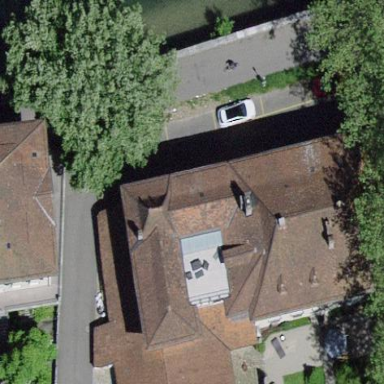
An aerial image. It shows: Building with roof made of roof tiles.